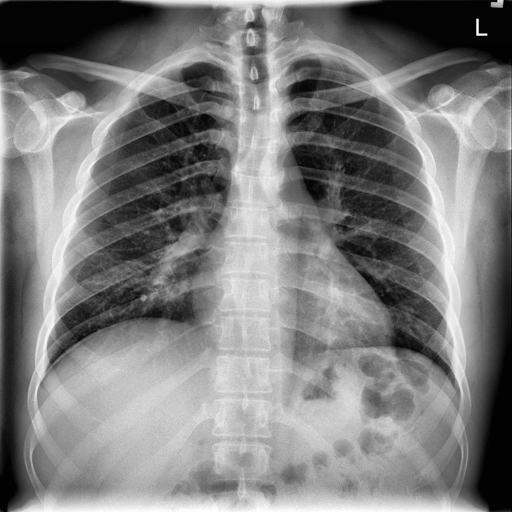
Finding: NORMAL